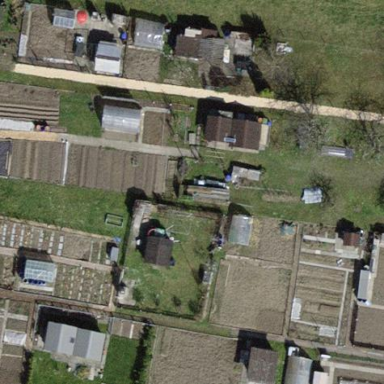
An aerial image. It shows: Allotments area.